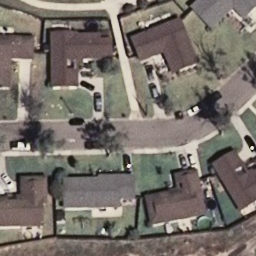
Label: residential